Question: I have following problem:
I use BB Eclipse plugin as my IDE and recently I have imported new project easing use of location API on BlackBerry <URL>.
I don't know why but in SimpleLocationProvider class in line <URL> I am getting error:
I am confused a little, because this is downloaded example and method before comment returns and method after comment does not return anything. Here is part of a print screen from my Eclipse

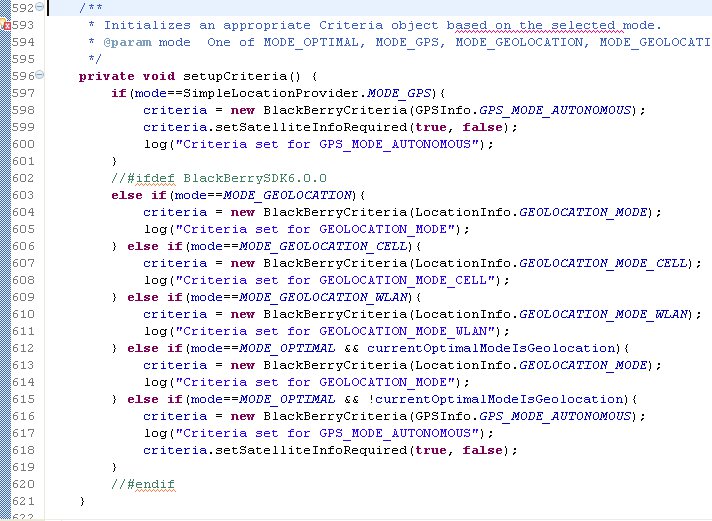
Answer: Problem was solved by removing all lines containing '//#ifdef' and '//#endif'.
Thanks!